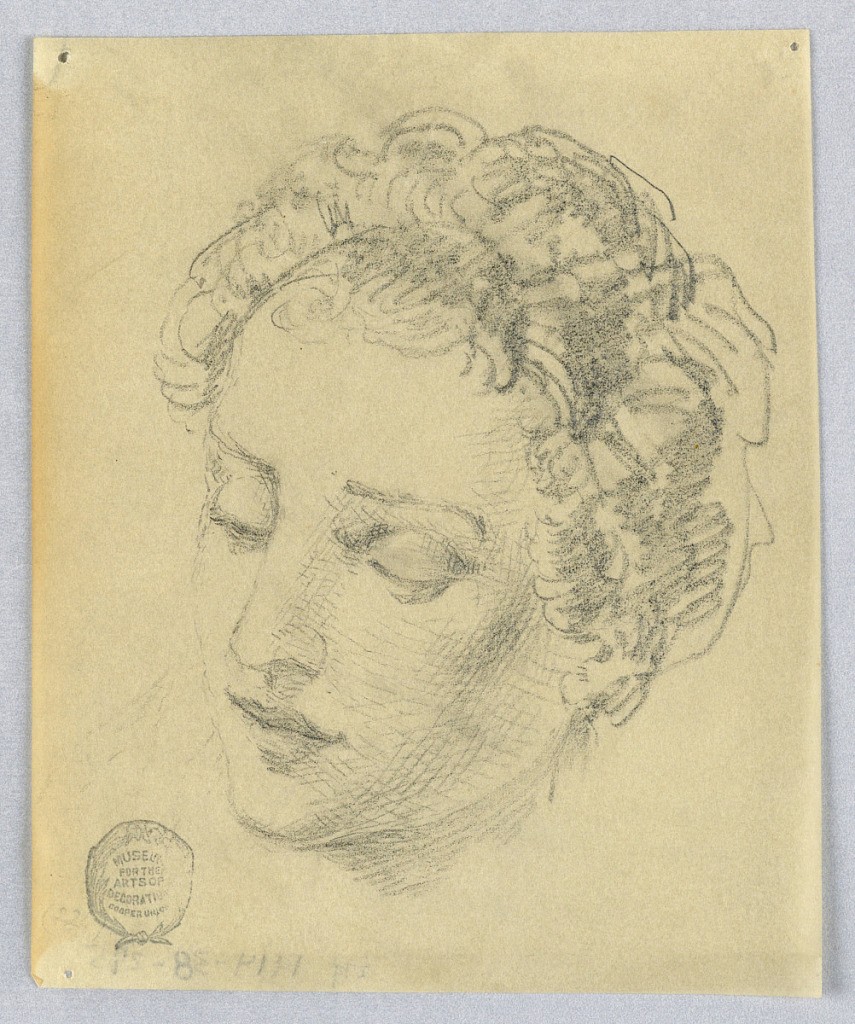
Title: Sketch of a Woman's Head
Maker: Francis Augustus Lathrop, American, 1849–1909
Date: ca. 1895
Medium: Graphite on tracing paper
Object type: Drawing
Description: Sketch of a woman's head, looking downward to the left.